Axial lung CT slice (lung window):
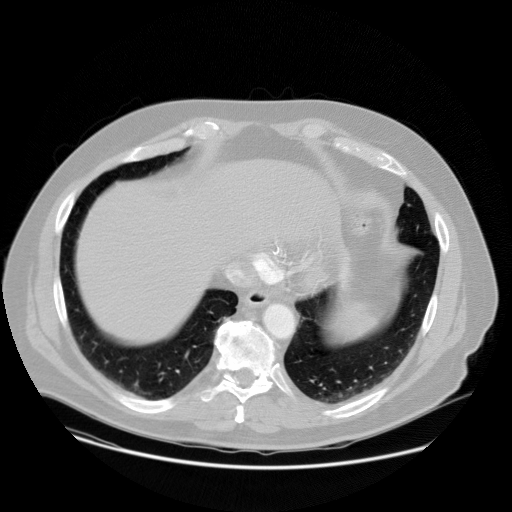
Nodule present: no